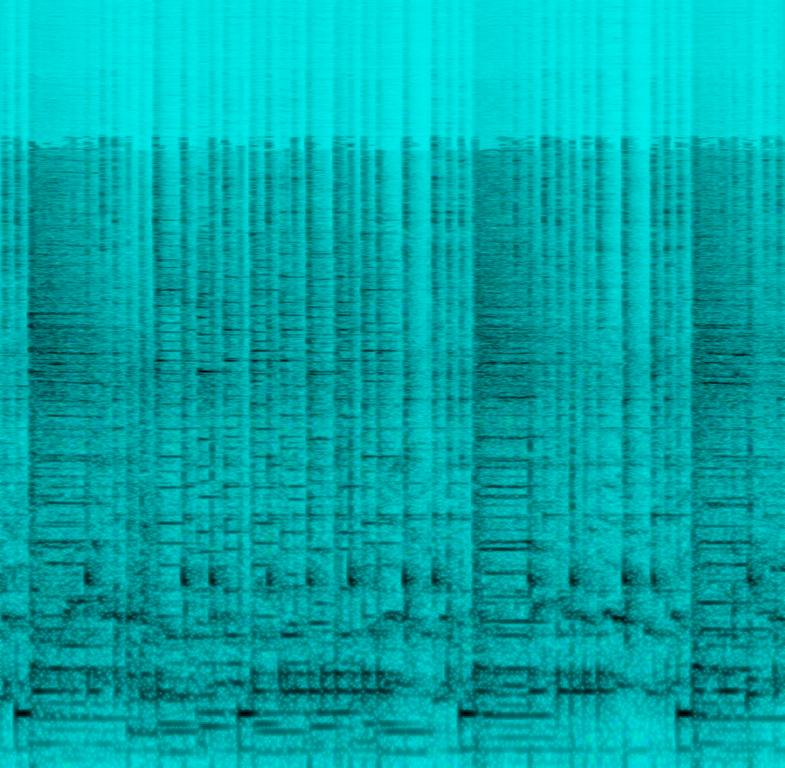
This salsa song features a female voice singing the main melody. This is accompanied by the congas. The beat is a dance beat. Trumpets and a saxophone play fills in between lines. A piano plays a melody at the end of the song. The song starts with the voice singing a melody at a moderate tempo. After the piano plays, the tempo of the song increases. Other instruments cannot be heard as the quality of the recording is low. This song can be played in a Latin dance sequence in a movie.